Interaction volume radius: 5 \u00c5
Interaction volume height: 15 \u00c5
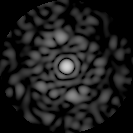
Disorder parameter: 0.832